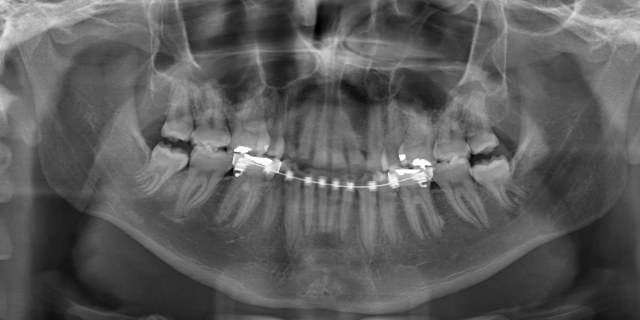
adult